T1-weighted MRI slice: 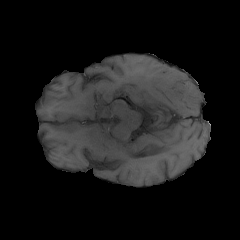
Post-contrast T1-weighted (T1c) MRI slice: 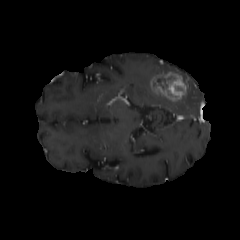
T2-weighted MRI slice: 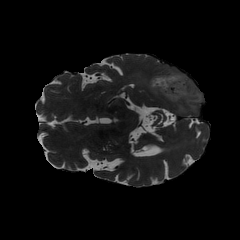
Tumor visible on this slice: yes